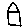
Label: house